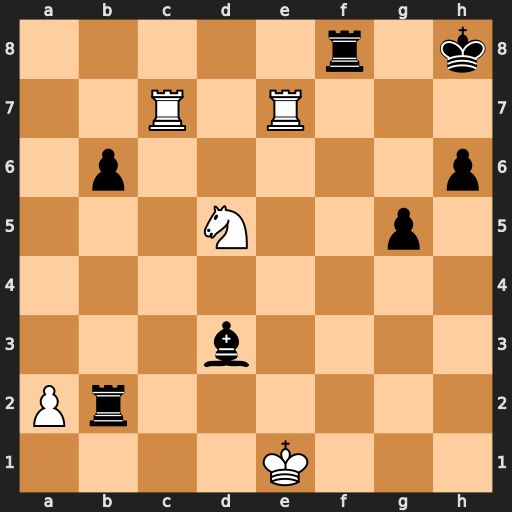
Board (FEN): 5r1k/2R1R3/1p5p/3N2p1/8/3b4/Pr6/4K3
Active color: w
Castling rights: -
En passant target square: -
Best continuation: Nf6 Rb1+ Kd2 Rd8 Re8+ Rxe8 Kxd3 Rd1+ Kc2 Rc1+ Kxc1 Rc8 Rxc8+